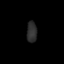
Tissue: skin
Cell type: Others
Senescence score: 0.7319
Nuclear area (px): 210
Mean DAPI intensity: 44.795